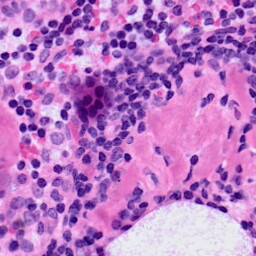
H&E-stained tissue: LymphNode